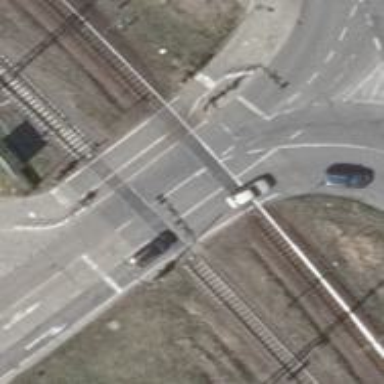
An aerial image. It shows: Level crossing with lights and saltire.